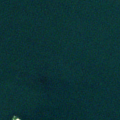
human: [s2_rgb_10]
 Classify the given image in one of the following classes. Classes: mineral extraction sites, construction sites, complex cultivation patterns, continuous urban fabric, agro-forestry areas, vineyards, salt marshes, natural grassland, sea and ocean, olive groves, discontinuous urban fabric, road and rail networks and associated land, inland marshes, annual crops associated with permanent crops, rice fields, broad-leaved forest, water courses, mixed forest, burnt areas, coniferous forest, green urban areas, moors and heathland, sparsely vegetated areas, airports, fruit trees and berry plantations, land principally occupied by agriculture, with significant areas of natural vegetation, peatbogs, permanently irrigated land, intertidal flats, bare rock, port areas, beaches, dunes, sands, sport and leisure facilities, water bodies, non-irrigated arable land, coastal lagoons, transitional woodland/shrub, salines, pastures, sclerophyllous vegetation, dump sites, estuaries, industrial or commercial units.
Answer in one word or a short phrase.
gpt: sea and ocean